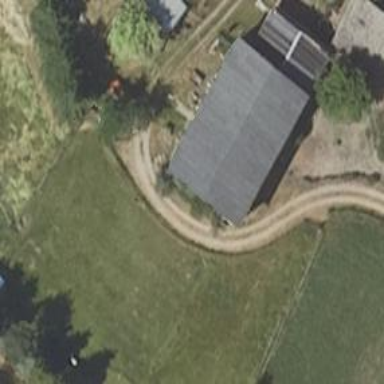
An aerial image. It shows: Shed building.